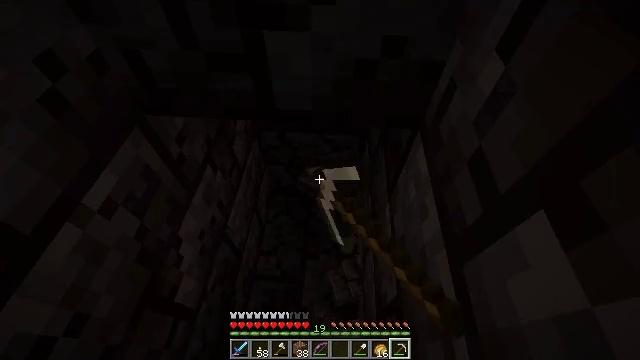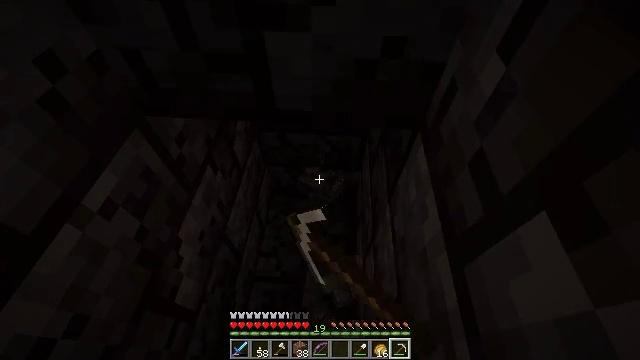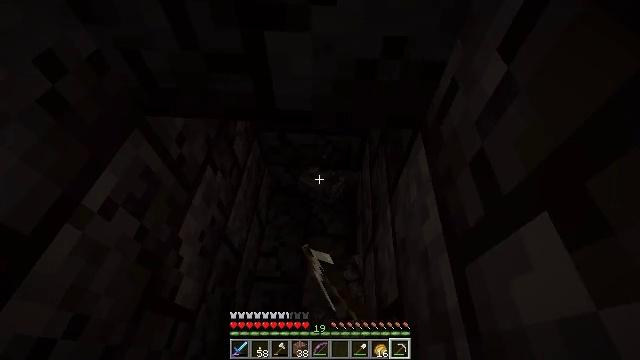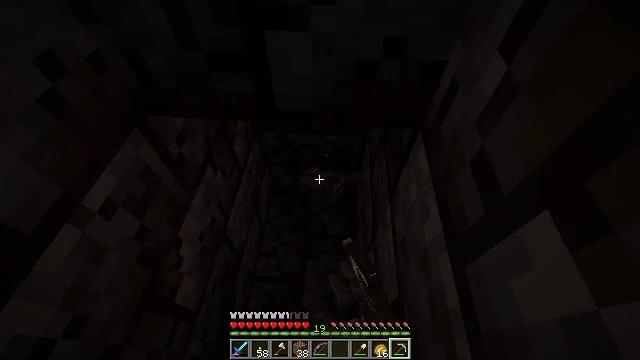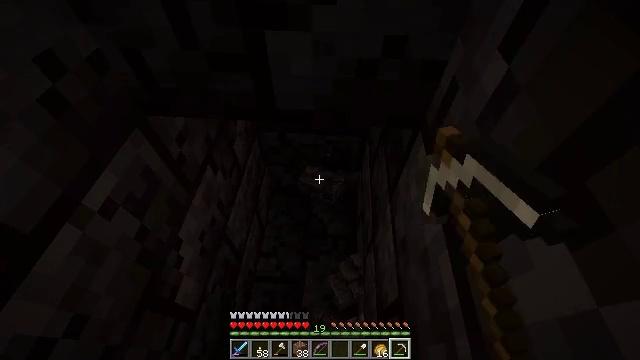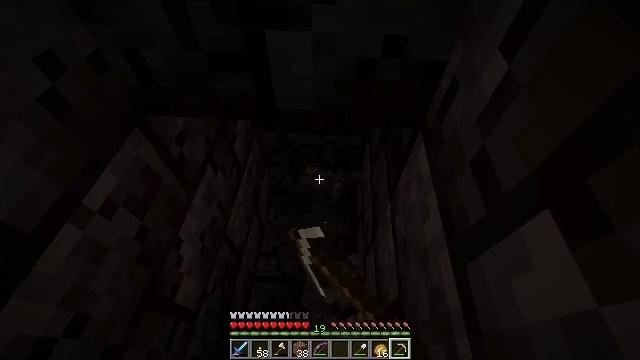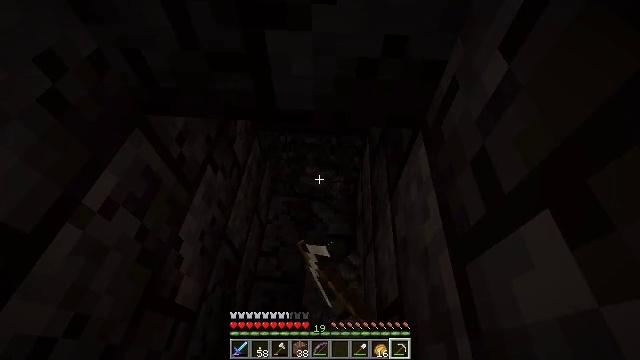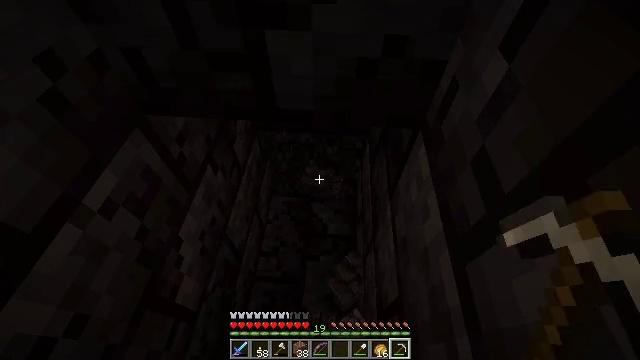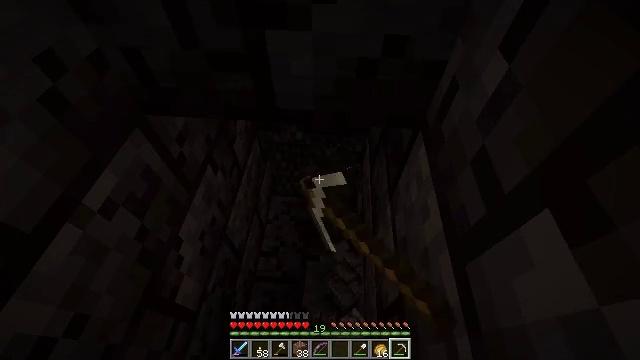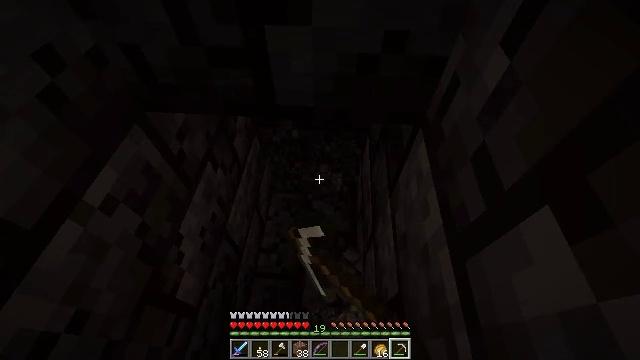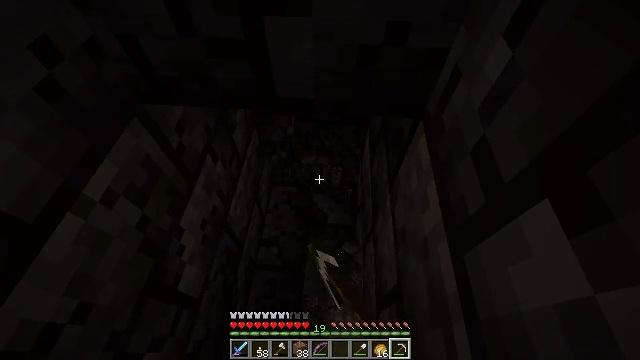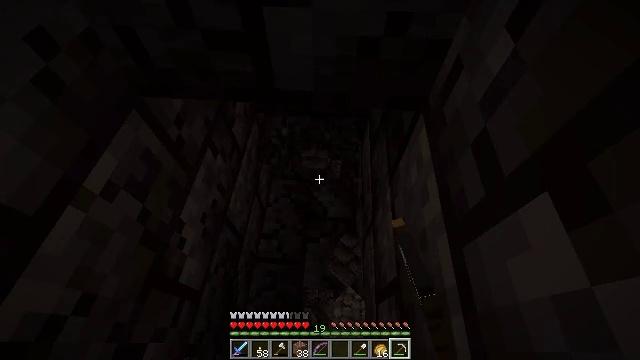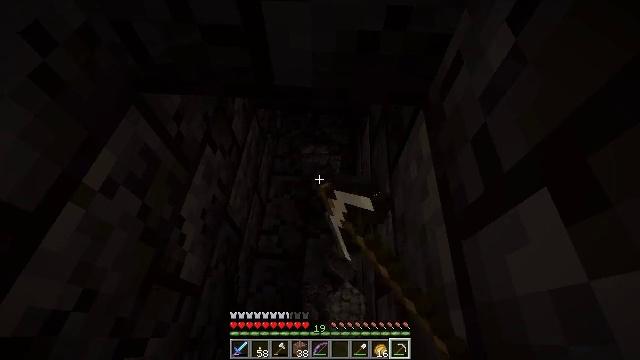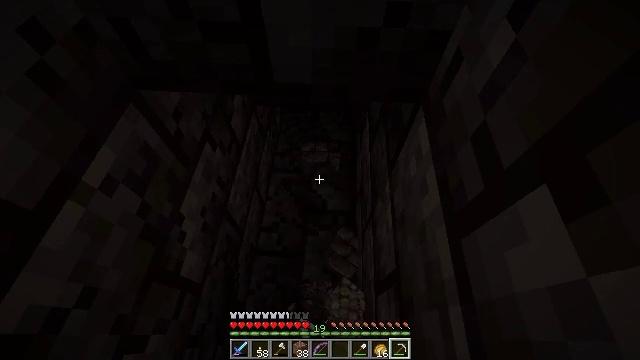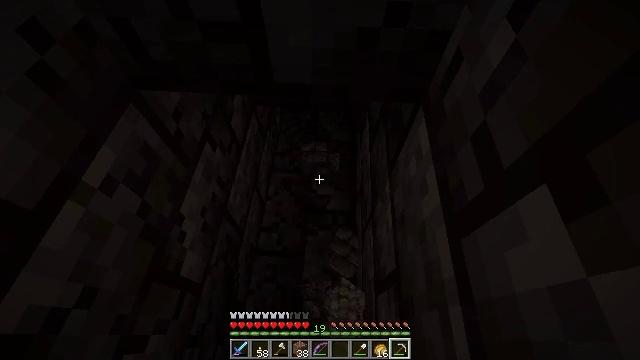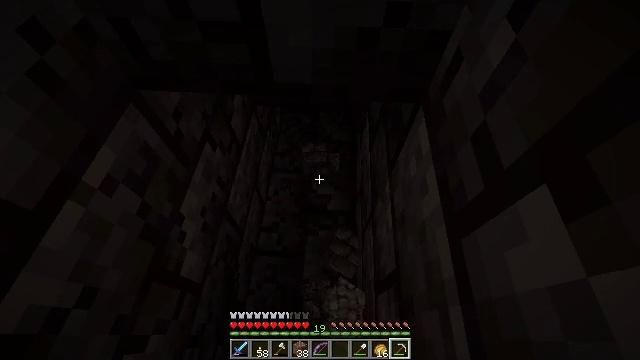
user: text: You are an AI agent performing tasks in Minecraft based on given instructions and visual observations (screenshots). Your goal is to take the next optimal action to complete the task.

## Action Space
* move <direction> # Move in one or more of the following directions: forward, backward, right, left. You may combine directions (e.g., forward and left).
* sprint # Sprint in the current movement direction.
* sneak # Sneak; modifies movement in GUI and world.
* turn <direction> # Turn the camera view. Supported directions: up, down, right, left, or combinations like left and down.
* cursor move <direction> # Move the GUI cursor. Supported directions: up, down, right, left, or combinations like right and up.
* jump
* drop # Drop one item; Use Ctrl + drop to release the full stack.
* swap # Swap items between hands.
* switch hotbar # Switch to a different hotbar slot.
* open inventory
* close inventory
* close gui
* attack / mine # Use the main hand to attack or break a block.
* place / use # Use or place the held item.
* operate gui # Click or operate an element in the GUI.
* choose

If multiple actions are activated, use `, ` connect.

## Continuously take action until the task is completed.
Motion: motion action
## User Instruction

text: Mine cracked polished blackstone bricks from a fortress.
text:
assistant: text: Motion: attack / mine
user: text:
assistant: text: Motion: attack / mine
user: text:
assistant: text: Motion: attack / mine
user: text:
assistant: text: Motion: attack / mine
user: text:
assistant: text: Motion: attack / mine
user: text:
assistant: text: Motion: attack / mine
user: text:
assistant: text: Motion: attack / mine
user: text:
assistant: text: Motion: attack / mine
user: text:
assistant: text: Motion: attack / mine
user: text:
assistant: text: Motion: turn down, attack / mine
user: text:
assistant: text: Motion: turn down, attack / mine
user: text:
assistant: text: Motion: attack / mine
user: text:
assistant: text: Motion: attack / mine
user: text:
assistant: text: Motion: attack / mine
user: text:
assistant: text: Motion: attack / mine
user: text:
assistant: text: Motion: attack / mine
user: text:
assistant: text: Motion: attack / mine
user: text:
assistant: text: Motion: attack / mine
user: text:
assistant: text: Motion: attack / mine
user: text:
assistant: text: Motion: attack / mine
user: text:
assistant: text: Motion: attack / mine
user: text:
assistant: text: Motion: attack / mine
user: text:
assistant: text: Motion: attack / mine
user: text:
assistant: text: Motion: attack / mine
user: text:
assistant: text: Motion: attack / mine
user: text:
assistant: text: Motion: attack / mine
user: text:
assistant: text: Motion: attack / mine
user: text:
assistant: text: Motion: attack / mine
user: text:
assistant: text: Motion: attack / mine
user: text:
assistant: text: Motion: attack / mine